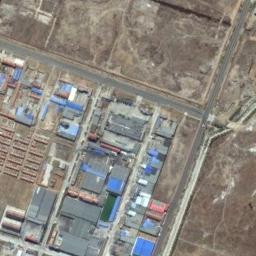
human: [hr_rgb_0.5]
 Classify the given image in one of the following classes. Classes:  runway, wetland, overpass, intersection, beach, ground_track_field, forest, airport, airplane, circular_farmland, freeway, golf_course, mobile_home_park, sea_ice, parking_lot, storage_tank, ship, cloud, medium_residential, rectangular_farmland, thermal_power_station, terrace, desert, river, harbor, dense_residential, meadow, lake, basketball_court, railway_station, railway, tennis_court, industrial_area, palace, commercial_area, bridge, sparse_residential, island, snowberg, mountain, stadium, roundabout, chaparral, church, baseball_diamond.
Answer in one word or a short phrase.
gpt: industrial_area